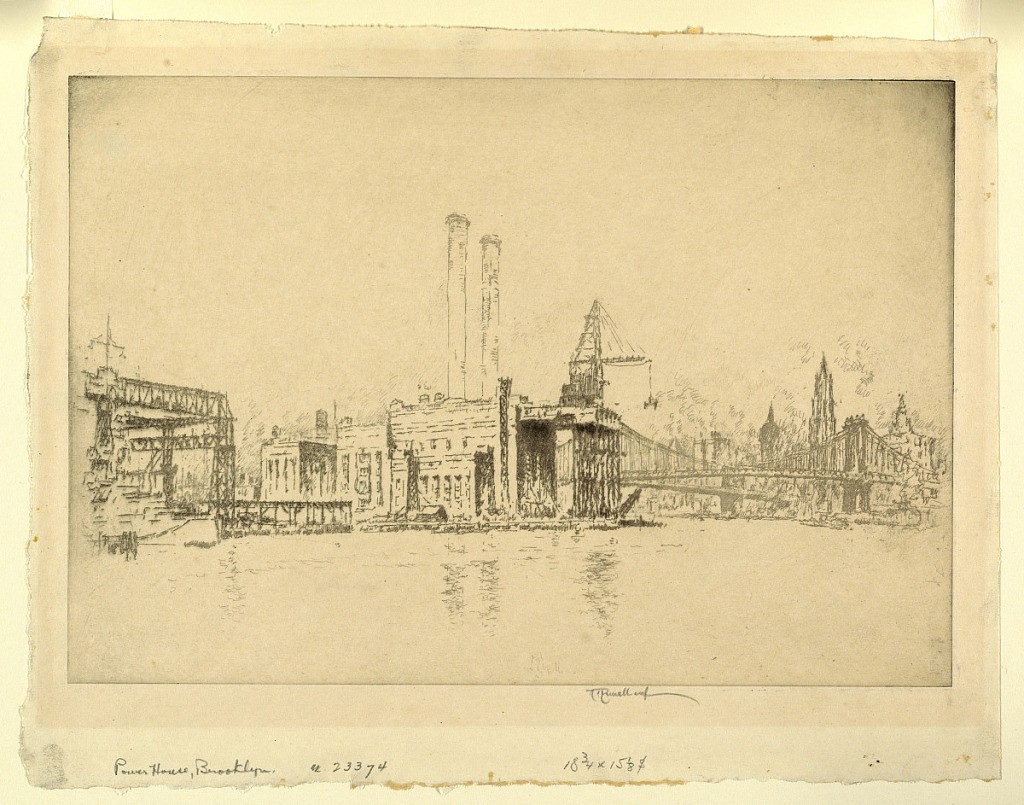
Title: Power House, Brooklyn Edison Works
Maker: Joseph Pennell, American, active England, 1857–1926
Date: ca. 1924
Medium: Etching in black ink on paper
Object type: Print
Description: View across the East River toward a large power plant, with derricks behind it. In the distance, Manhattan Bridge and the skyscrapers of New York.